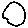
Label: circle